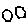
Label: hexagon